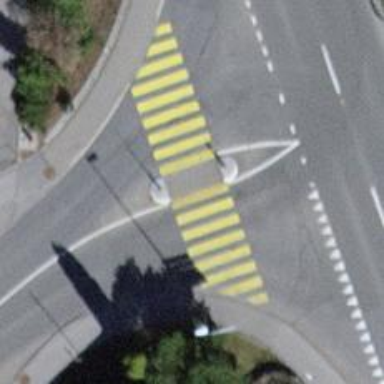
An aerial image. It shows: Marked zebra crossing with island.